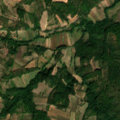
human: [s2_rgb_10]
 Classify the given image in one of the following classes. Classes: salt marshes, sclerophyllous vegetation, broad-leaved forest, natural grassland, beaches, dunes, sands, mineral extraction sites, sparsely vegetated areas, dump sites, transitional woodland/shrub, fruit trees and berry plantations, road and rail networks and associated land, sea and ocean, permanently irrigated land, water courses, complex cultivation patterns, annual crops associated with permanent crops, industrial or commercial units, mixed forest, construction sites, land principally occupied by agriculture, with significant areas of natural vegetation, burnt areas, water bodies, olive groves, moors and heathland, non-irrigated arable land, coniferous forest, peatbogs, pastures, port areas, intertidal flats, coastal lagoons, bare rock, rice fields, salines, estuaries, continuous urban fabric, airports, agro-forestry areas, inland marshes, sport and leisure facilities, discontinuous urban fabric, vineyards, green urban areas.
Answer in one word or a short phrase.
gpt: complex cultivation patterns, land principally occupied by agriculture, with significant areas of natural vegetation, broad-leaved forest